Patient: sex F, age 76
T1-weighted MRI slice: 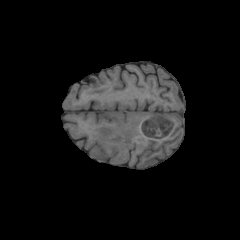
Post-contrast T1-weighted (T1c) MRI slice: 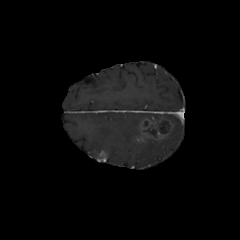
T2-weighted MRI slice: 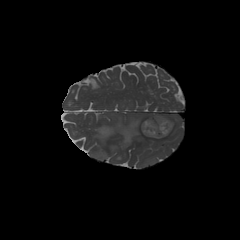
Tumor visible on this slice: yes
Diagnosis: Glioblastoma, IDH-wildtype
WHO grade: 4